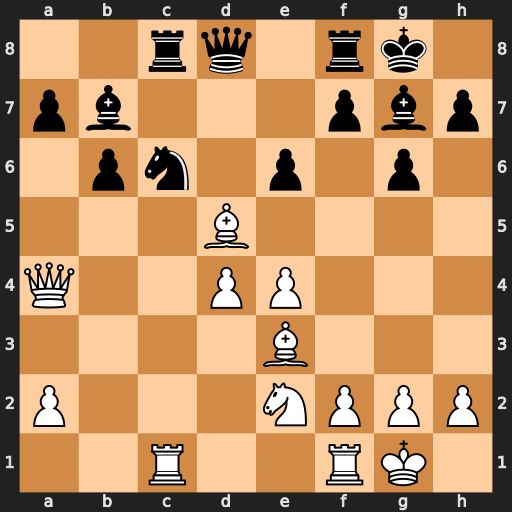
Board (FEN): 2rq1rk1/pb3pbp/1pn1p1p1/3B4/Q2PP3/4B3/P3NPPP/2R2RK1
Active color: w
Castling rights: -
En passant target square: -
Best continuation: Bxc6 Rxc6 Rxc6 Bxc6 Qxc6